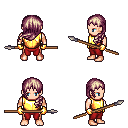
a pixel art fantasy rpg character, male body template, human, light skin, gold chest armor, red pants, white blonde left-swept hairstyle, gold gloves, spear, four views (front, back, left, right), 2x2 character sprite sheet, small pixel art, hard edges, no anti-aliasing